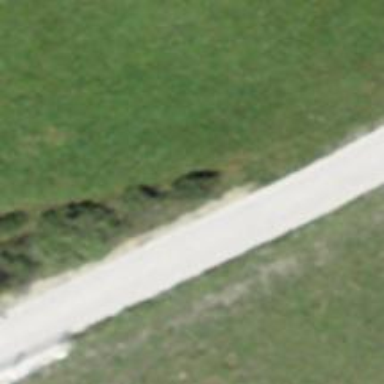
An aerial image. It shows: Asphalt track with grade1 surface. Both sides of the track have sidewalks.